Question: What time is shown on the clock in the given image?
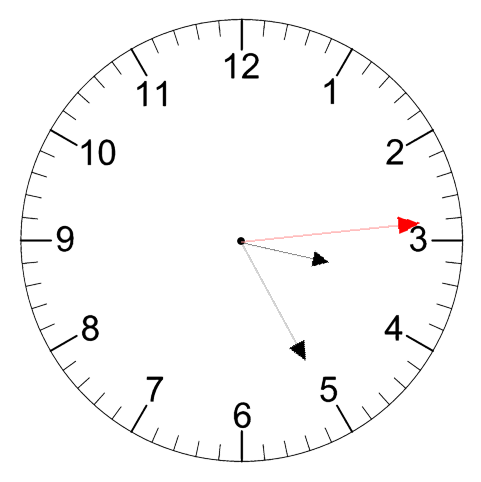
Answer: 03:25:14